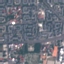
Label: Residential